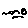
Label: bird